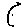
Label: moon